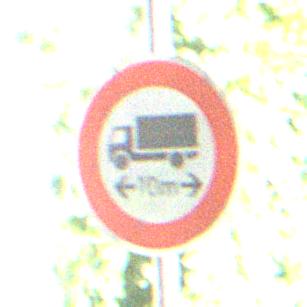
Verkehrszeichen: TatsaechlicheLaenge
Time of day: Midday
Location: Outdoor (Suburban)
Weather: Clear
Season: NotSpecified
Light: Natural